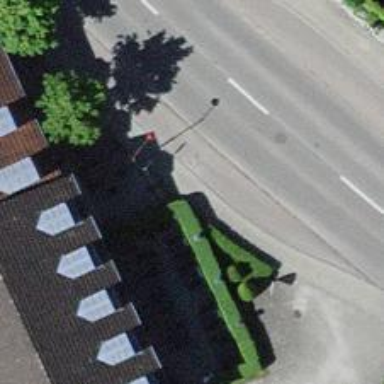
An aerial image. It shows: Bus stop with platform for public transport.